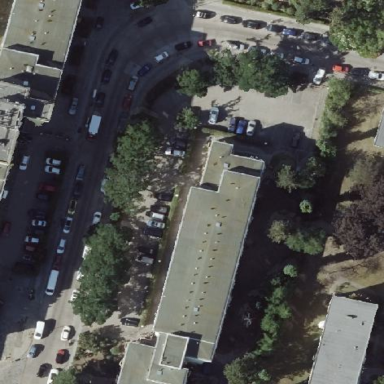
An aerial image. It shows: Building with apartments and flat roof.